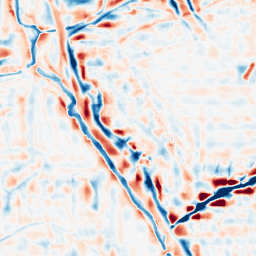
Category: wavelet
Decomposition family: wavelet_reverse_biorthogonal
Decomposition parameters: wavelet: rbio1.3
level: 4
Upsampling method: linear_exact
Upsampling parameters: scale: 2
Upsampling scale: 2